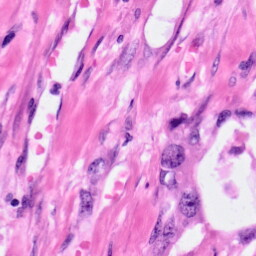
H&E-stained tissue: Pancreatic